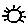
Label: sun